【题型】解答题　【知识点】解析几何　【难度】hard
如图1，曲线 \(C\) 是 \(\frac{x^2}{4} + \frac{y^2}{b^2} = 1(y \geq 0)\) 与 \(\frac{y^2}{b^2} - \frac{x^2}{4} = 1(y \geq 0)\) 的组合.

\begin{enumerate}
    \item[(1)] \(\frac{x^2}{4} + \frac{y^2}{b^2} = 1(y \geq 0)\) 过点 \(\left(-1, \frac{3}{2}\right)\)，求 \(\frac{y^2}{b^2} - \frac{x^2}{4} = 1(y \geq 0)\) 的渐近线方程；
    \item[(2)] \(b = \sqrt{2}\)，设 \(T(0,t)\)，\(t \in \left[-\frac{\sqrt{2}}{2}, 3\sqrt{2}\right]\)，曲线 \(C\) 上找一个点 \(Q\)，使得 \(|TQ|\) 达到最小；
    \item[(3)] 若 \(b = 1\)，如图2，存在过点 \(P(0,1)\) 的两条直线 \(l_1\)，\(l_2\) 与曲线 \(C\) 的交点分别是点 \(A\)，点 \(M\)，点 \(B\)，点 \(N\)，点 \(A\) 在第二象限，点 \(M\) 在第一象限. 是否存在非零实数 \(\lambda\) 使 \(\overrightarrow{MN} = \lambda \overrightarrow{AB}\) 成立，请说明理由.
\end{enumerate}
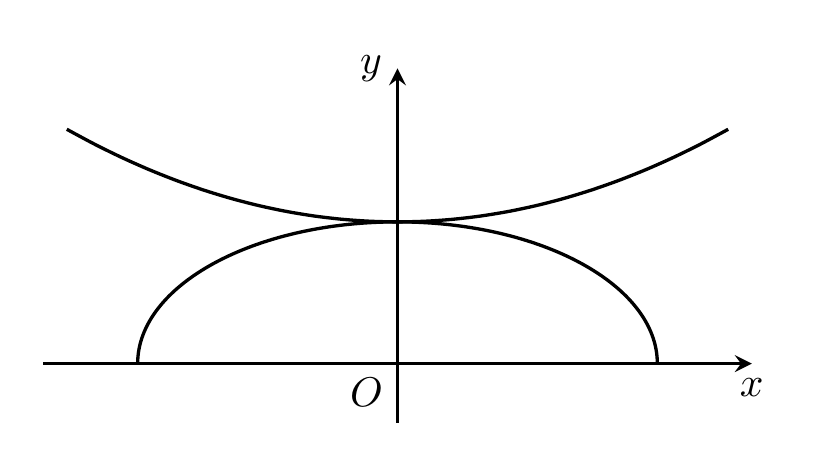
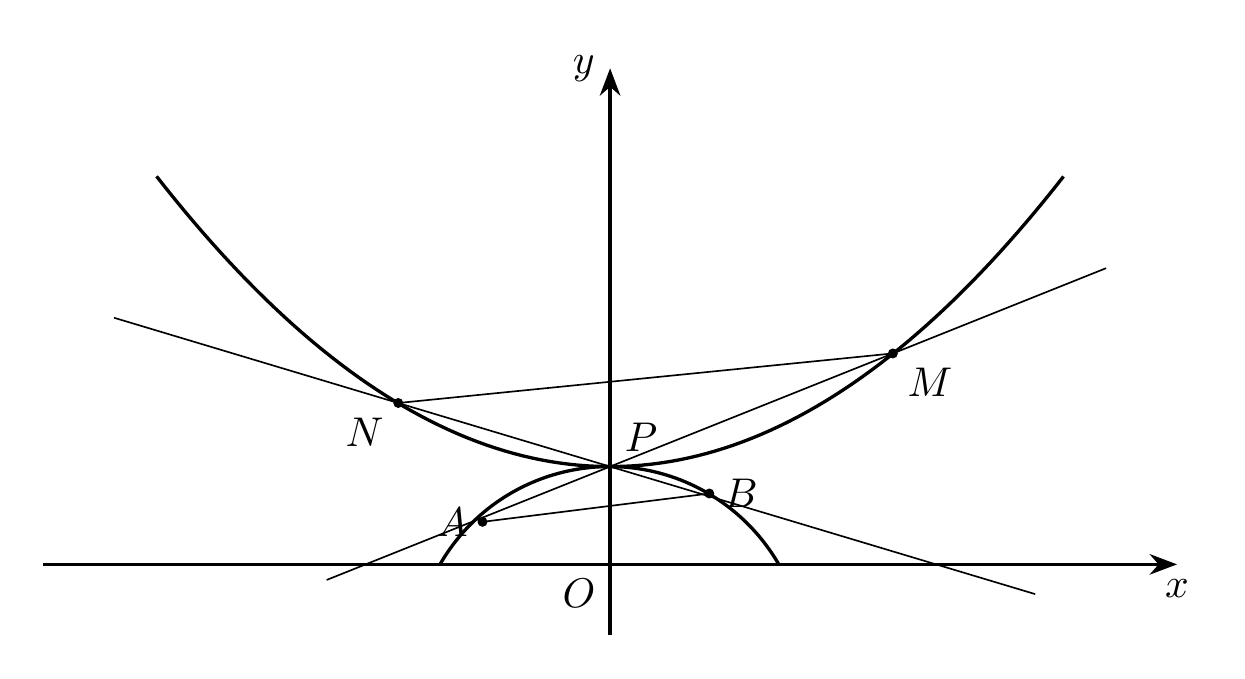
【解答】
\noindent \textbf{【答案】}
\begin{enumerate}
    \item[(1)] \(y = \pm \frac{\sqrt{5}}{2}x\)
    \item[(2)] \(Q(0,\sqrt{2})\)
    \item[(3)] 答案见解析，理由见解析
\end{enumerate}

\noindent \textbf{【解析】}

(1) 将点 \(\left(-1, \frac{3}{2}\right)\) 代入 \(\frac{x^2}{4} + \frac{y^2}{b^2} = 1\)，得 \(\frac{1}{4} + \frac{9}{4b^2} = 1\)，解得 \(b^2 = 3\).

所以 \(\frac{y^2}{3} - \frac{x^2}{4} = 1(y \geq 0)\)，渐近线方程：\(y = \pm \frac{\sqrt{3}}{2}x\).

(2) 因 \(b = \sqrt{2}\)，则 \(\frac{x^2}{4} + \frac{y^2}{2} = 1(y \geq 0)\)，\(\frac{y^2}{2} - \frac{x^2}{4} = 1(y \geq 0)\).

\textcircled{1} 当 \(t \in \left[-\frac{\sqrt{2}}{2}, \sqrt{2}\right]\) 时，\(|TQ|\) 取到最小值时，点 \(Q\) 一定在 \(\frac{x^2}{4} + \frac{y^2}{2} = 1(y \geq 0)\) 上.

设点 \(Q(x,y)\)，则 \(x^2 = 4\left(1 - \frac{y^2}{2}\right)(0 \leq y \leq \sqrt{2})\).

则 \(|TQ| = \sqrt{x^2 + (y - t)^2} = \sqrt{4 - 2y^2 + y^2 - 2ty + t^2} = \sqrt{-(y + t)^2 + 4 + 2t^2}(0 \leq y \leq \sqrt{2})\).

当 \(t = -\frac{\sqrt{2}}{2}\) 时，则 \(y = 0\) 或 \(\sqrt{2}\) 时，\(|TQ|\) 取最小值 \(\frac{\sqrt{2}}{2}\)，此时 \(Q(2,0)\) 或 \(Q(0,\sqrt{2})\).

当 \(-\frac{\sqrt{2}}{2} < t < \sqrt{2}\) 时，当 \(y = -t\) 时，\(|TQ|\) 取最小值 \(\sqrt{2 - t^2}\)，此时 \(Q(0,\sqrt{2})\).

\textcircled{2} 当 \(t \in [\sqrt{2}, 3\sqrt{2}]\) 时，\(|TQ|\) 取到最小值时，点 \(Q\) 一定在 \(\frac{y^2}{2} - \frac{x^2}{4} = 1(y \geq 0)\) 上.

设点 \(Q(x,y)\)，则 \(x^2 = 4\left(\frac{y^2}{2} - 1\right)(y \geq \sqrt{2})\).

则 \(|TQ| = \sqrt{2y^2 - 4 + y^2 - 2ty + t^2} = \sqrt{3\left(y - \frac{t}{3}\right)^2 - \frac{t^2}{3} - 4}(y \geq \sqrt{2})\).

因 \(\sqrt{2} \leq t \leq 3\sqrt{2}\)，则 \(\frac{\sqrt{2}}{3} \leq \frac{t}{3} \leq \sqrt{2}\).

故当 \(y = \sqrt{2}\) 时，\(|TQ|\) 取最小值 \(t - \sqrt{2}\)，此时 \(Q(0,\sqrt{2})\).

综上可知，曲线上存在点 \(Q(0,\sqrt{2})\)，使得 \(|TQ|\) 达到最小.

(3) 设 \(l_1: y = k_1x + 1\)，\(l_2: y = k_2x + 1\).

设 \(A(x_1,y_1), B(x_2,y_2), M(x_3,y_3), N(x_4,y_4)\).

由 \(\begin{cases} y = k_1x + 1 \\ \frac{x^2}{4} + y^2 = 1 \end{cases}\)，得 \(x_1 = \frac{-8k_1}{4k_1^2 + 1}(0 < k_1 < \frac{1}{2})\)，则 \(A\left(\frac{-8k_1}{4k_1^2 + 1}, \frac{-4k_1^2 + 1}{4k_1^2 + 1}\right)\).

由 \(\begin{cases} y = k_2x + 1 \\ \frac{x^2}{4} + y^2 = 1 \end{cases}\)，得 \(x_2 = \frac{-8k_2}{4k_2^2 + 1}(-\frac{1}{2} < k_2 < 0)\)，则 \(B\left(\frac{-8k_2}{4k_2^2 + 1}, \frac{-4k_2^2 + 1}{4k_2^2 + 1}\right)\).

由 \(\begin{cases} y = k_1x + 1 \\ y^2 - \frac{x^2}{4} = 1 \end{cases}\)，得 \(x_3 = \frac{-8k_1}{4k_1^2 - 1}(0 < k_1 < \frac{1}{2})\)，则 \(M\left(\frac{8k_1}{4k_1^2 - 1}, \frac{-4k_1^2 - 1}{4k_1^2 - 1}\right)\).

由 \(\begin{cases} y = k_2x + 1 \\ y^2 - \frac{x^2}{4} = 1 \end{cases}\)，得 \(x_4 = \frac{-8k_2}{4k_2^2 - 1}(-\frac{1}{2} < k_2 < 0)\)，则 \(N\left(\frac{-8k_2}{4k_2^2 - 1}, \frac{-4k_2^2 - 1}{4k_2^2 - 1}\right)\).

则 \(k_{AB} = \frac{\frac{-4k_2^2 + 1}{4k_2^2 + 1} - \frac{-4k_1^2 + 1}{4k_1^2 + 1}}{\frac{-8k_2}{4k_2^2 + 1} - \frac{-8k_1}{4k_1^2 + 1}} = \frac{(-4k_2^2 + 1)(4k_1^2 + 1) - (-4k_1^2 + 1)(4k_2^2 + 1)}{-8k_2(4k_1^2 + 1) - (-8k_1)(4k_2^2 + 1)} = \frac{k_1^2 - k_2^2}{(k_2 - k_1)(1 - 4k_1k_2)} = \frac{k_1 + k_2}{1 - 4k_1k_2}\).

同理可得，\(k_{MN} = \frac{k_1 + k_2}{1 + 4k_1k_2}\).

若存在非零实数 \(\lambda\) 使 \(\overrightarrow{MN} = \lambda \overrightarrow{AB}\) 成立，则 \(k_{MN} = k_{AB}\)，即 \(\frac{k_1 + k_2}{1 - 4k_1k_2} = \frac{k_1 + k_2}{1 + 4k_1k_2}\).

即 \(k_1k_2(k_1 + k_2) = 0\)，则 \(k_1 + k_2 = 0\) 或 \(k_1k_2 = 0\).

若 \(k_1k_2 = 0\)，则 \(k_1 = 0\) 或 \(k_2 = 0\)，此时直线 \(l_1\) 或 \(l_2\) 的方程为 \(y = 1\)，不符合题意.

故当 \(k_1 + k_2 = 0\) 且 \(k_1, k_2\) 均不为零时，存在非零实数 \(\lambda\) 使得 \(\overrightarrow{MN} = \lambda \overrightarrow{AB}\) 成立.